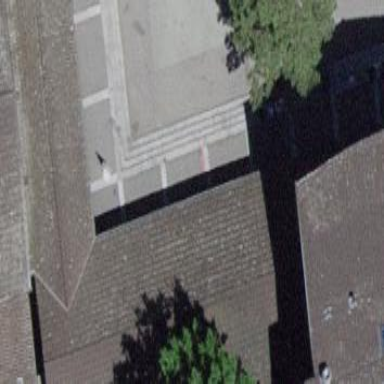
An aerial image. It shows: Building with gabled roof.